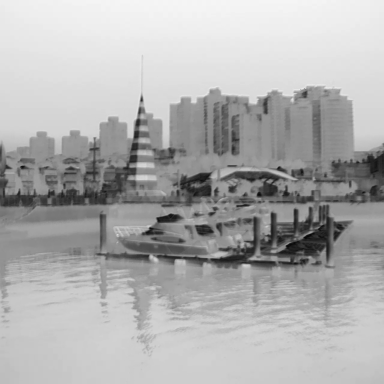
There are three canoes in the infrared image.